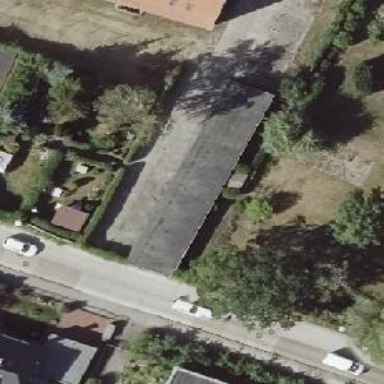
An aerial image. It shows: Group of garages.